Question: i have problem with FloatingActionButton in RelatieLayout. I use DP for margin top and left. When i change device button is not on it's place. You can see on screens. First one is from editor, second from device.
'''
<RelativeLayout
android:layout_width="match_parent"
android:layout_height="match_parent"
android:paddingBottom="3dp"
android:paddingLeft="3dp"
android:paddingRight="3dp"
android:paddingTop="3dp">
<android.support.v7.widget.RecyclerView
android:id="@+id/recyclerViewFloor5"
android:layout_width="match_parent"
android:layout_height="match_parent"></android.support.v7.widget.RecyclerView>
<android.support.design.widget.FloatingActionButton
android:layout_width="wrap_content"
android:layout_height="wrap_content"
android:layout_marginTop="430dp"
android:layout_marginLeft="300dp"
app:backgroundTint="@color/primaryColor"
android:src="@drawable/ic_action_calendar"
app:fabSize="normal"
android:id="@+id/floorActionButton"/>
</RelativeLayout>
'''
[
I also tried 'android:gravity="center|bottom"' but nothing happens.
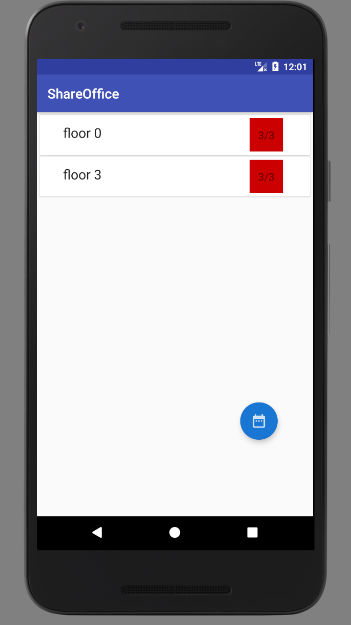
Answer: > I also tried android:gravity="center|bottom" but nothing happens.
Since you are using 'RelativeLayout' - 'gravity' won't work. Instead use 'android:layout_alignParentBottom' along with the margins
'''
<RelativeLayout
....
<android.support.design.widget.FloatingActionButton
android:layout_width="wrap_content"
android:layout_height="wrap_content"
android:layout_alignParentBottom="true"
android:layout_margin="16dp"
app:backgroundTint="@color/primaryColor"
android:src="@drawable/ic_action_calendar"
app:fabSize="normal"
android:id="@+id/floorActionButton"/>
</RelativeLayout>
'''